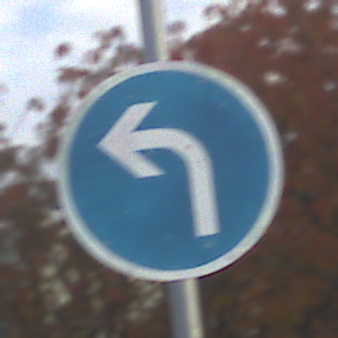
Verkehrszeichen: VorgeschriebeneFahrtrichtungLinks
Umgebung: Outdoor, Suburban
Tageszeit: MorningAfternoon
Wetter: PartlyCloudy
Licht: Natural
Jahreszeit: NotSpecified
Kontrast: MediumContrast